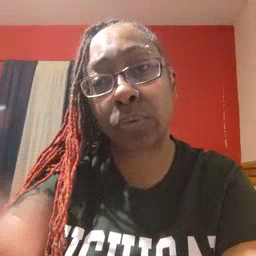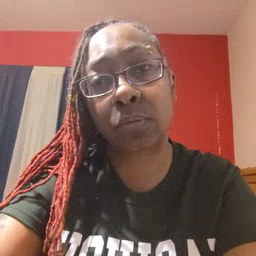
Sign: nose